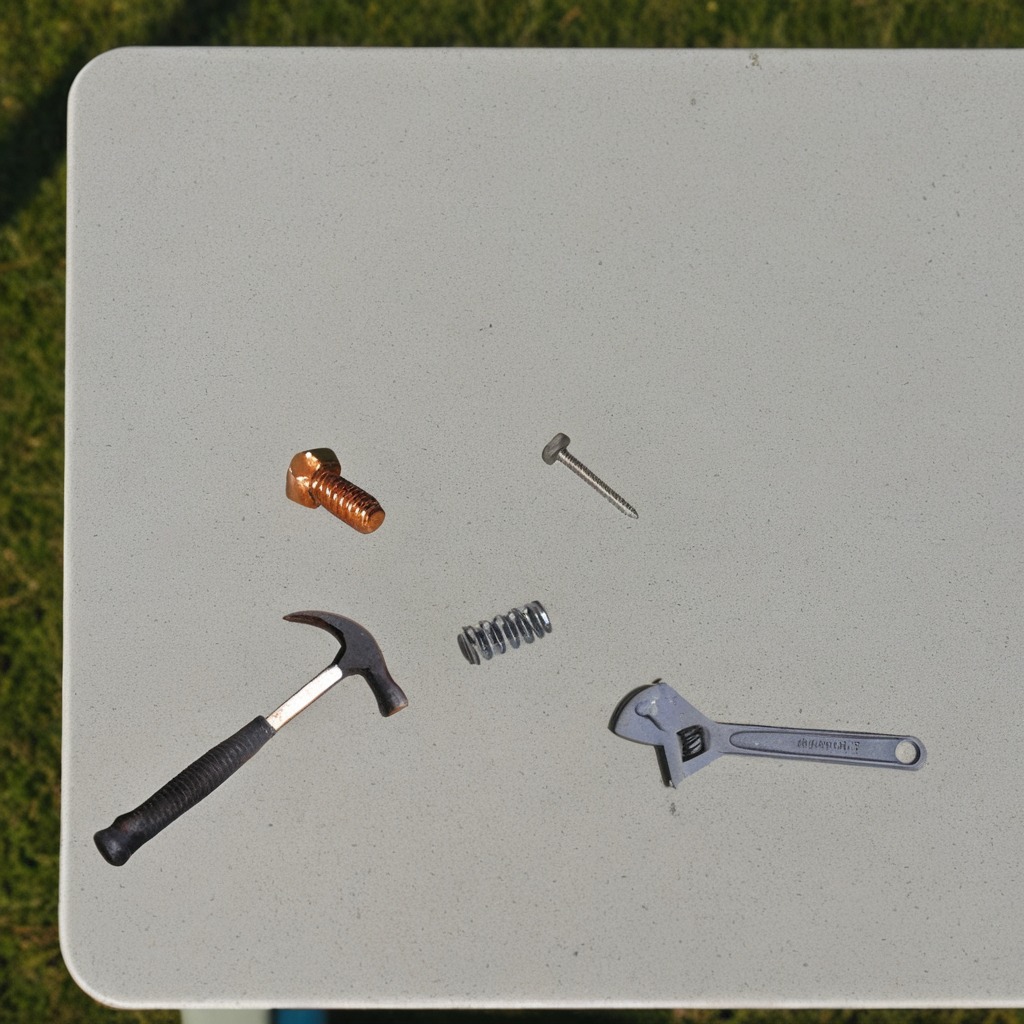
A hammer, an iron nail, a metal machine screw, a coiled metal spring, and a wrench are lying on the utility table.